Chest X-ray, PA view. Patient: 50 years old, sex M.
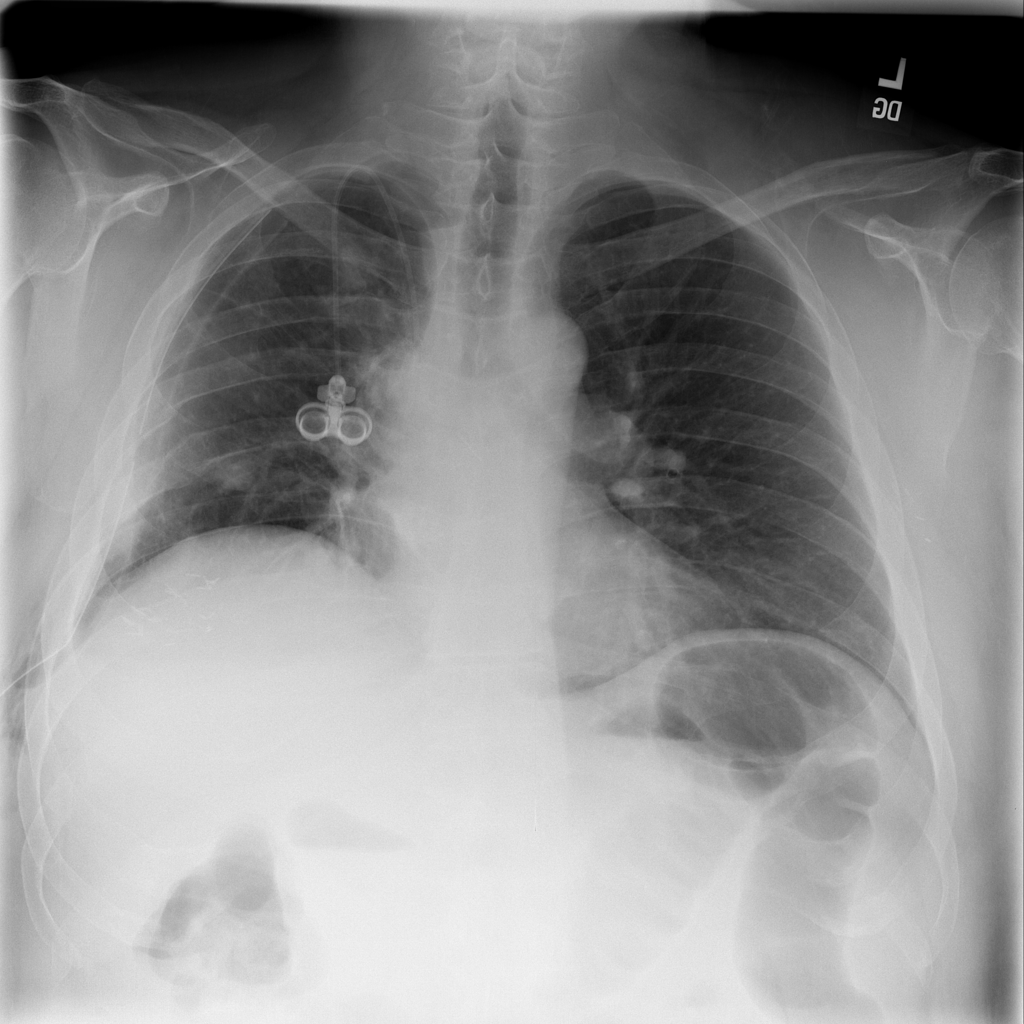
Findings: Atelectasis, Emphysema, Fibrosis, Nodule, Pleural_Thickening, Pneumothorax